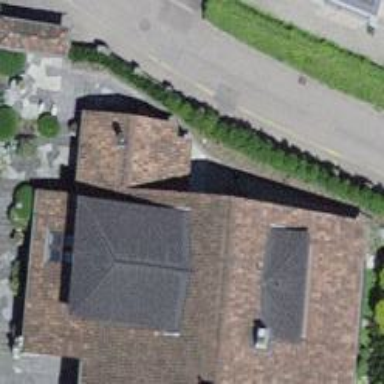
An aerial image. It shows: Residential building.